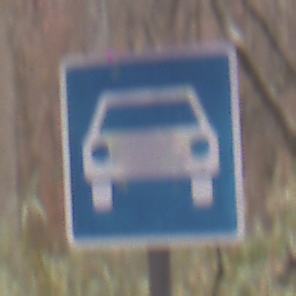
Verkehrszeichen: Kraftfahrstrasse
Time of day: Midday
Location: Outdoor (Nature)
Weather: Overcast
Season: Autumn
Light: Natural